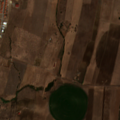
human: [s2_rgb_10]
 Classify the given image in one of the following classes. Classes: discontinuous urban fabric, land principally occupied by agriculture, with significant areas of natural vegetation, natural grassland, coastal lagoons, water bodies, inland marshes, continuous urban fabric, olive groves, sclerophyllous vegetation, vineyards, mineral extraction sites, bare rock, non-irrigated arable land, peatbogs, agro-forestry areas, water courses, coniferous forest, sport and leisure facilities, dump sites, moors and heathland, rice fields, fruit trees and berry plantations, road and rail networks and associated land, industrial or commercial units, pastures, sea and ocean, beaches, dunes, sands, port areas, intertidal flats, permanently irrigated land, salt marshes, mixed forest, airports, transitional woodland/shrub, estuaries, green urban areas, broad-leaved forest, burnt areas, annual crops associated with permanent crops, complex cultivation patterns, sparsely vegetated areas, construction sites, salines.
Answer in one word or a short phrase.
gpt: continuous urban fabric, non-irrigated arable land, permanently irrigated land, vineyards, olive groves, pastures